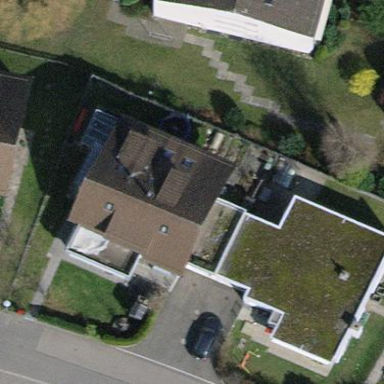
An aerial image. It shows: Detached building.